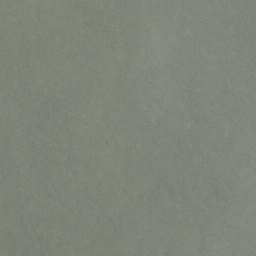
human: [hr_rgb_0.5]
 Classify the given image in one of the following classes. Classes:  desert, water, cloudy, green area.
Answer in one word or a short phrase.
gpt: cloudy